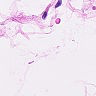
Metastatic tissue present: no